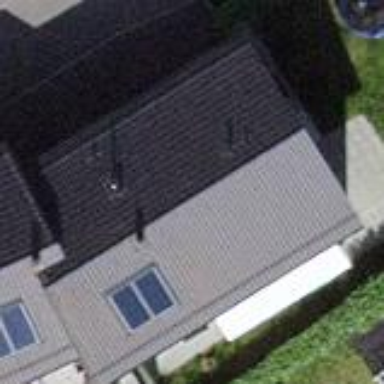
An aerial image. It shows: Simple house.